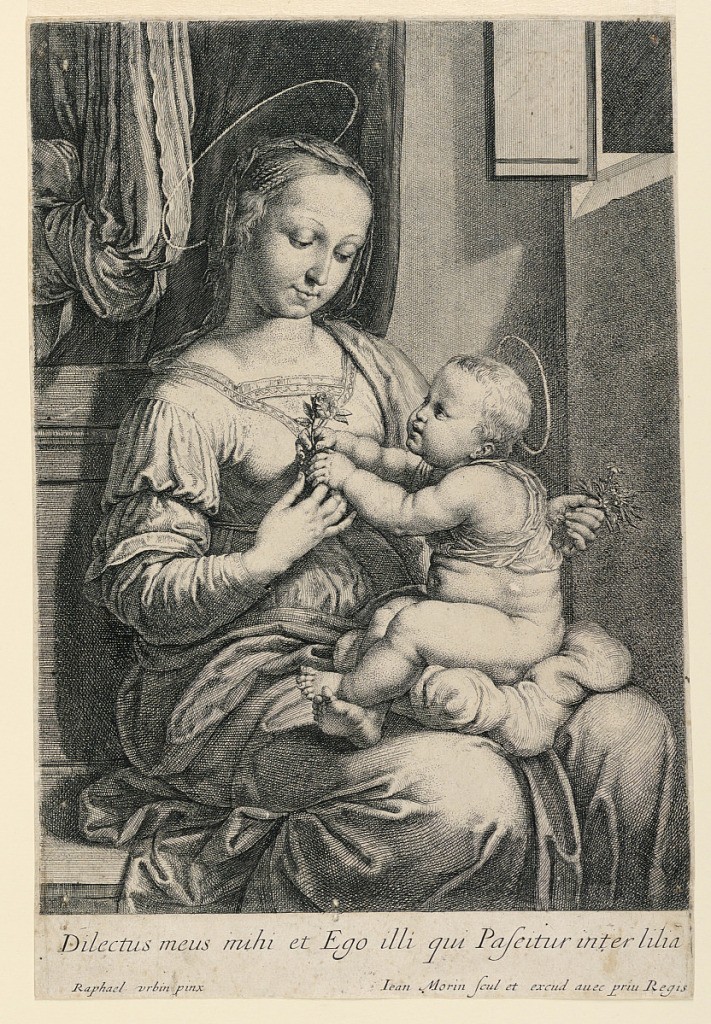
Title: The Madonna and Child
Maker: Jean Morin, French, 1605 - 1650
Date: ca. 1630
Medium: Engraving on paper
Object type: Print
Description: The Madonna is seen seated, facing one-quarter right, with the Christ Child on her halp, holding a rose. Mary holds a bunch of flowers in her left hand. One-line Latin inscription below and artist's and engraver's names.